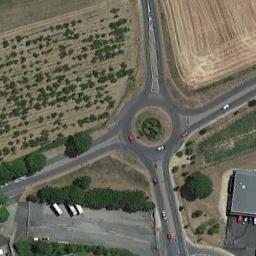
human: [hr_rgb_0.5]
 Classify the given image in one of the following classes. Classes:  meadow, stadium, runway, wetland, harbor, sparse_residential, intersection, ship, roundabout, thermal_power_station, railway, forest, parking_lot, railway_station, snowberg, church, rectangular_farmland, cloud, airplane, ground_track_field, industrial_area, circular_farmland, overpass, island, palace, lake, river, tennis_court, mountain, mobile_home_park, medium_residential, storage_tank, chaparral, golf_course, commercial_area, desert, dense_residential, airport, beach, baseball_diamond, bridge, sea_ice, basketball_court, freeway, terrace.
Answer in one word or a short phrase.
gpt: roundabout